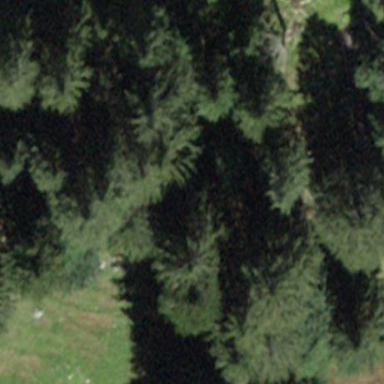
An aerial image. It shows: Forest area.